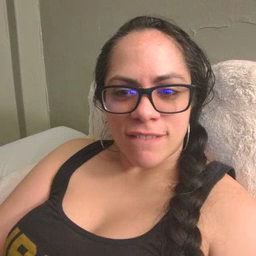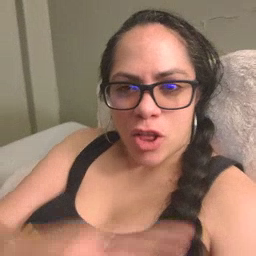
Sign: arm